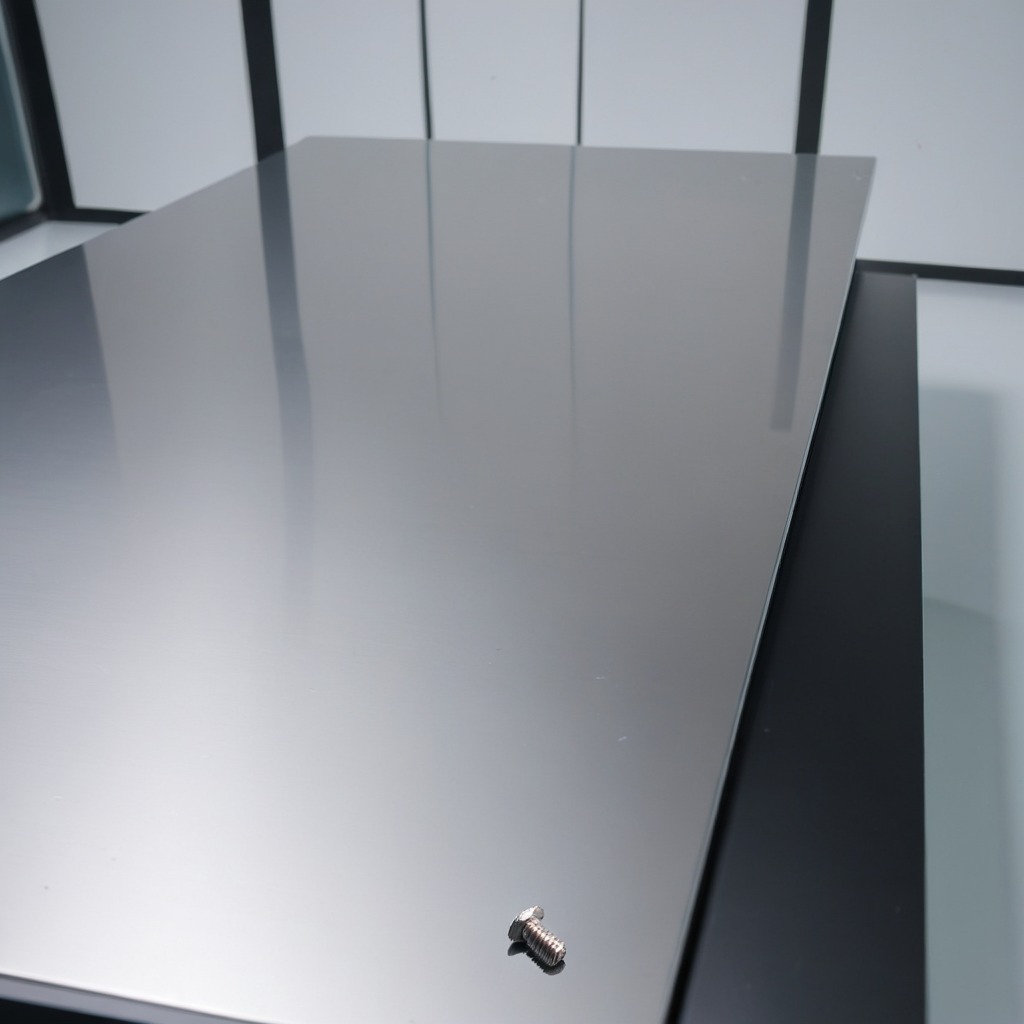
A metal screw is lying on a stainless steel table in a high-end prototyping lab.